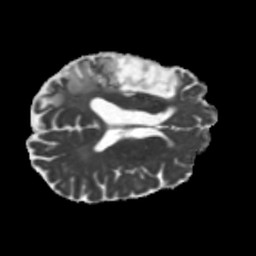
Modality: MD
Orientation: axial
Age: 56
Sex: male
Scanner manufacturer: siemens
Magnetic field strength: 3 T
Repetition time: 5.25 s
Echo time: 0.08 s